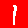
Digit: 1